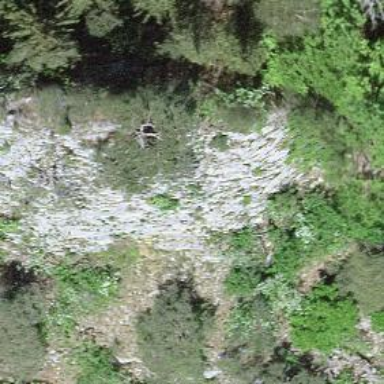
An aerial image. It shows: Natural cliff.